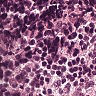
Metastatic tissue present: no